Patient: sex F, age 58
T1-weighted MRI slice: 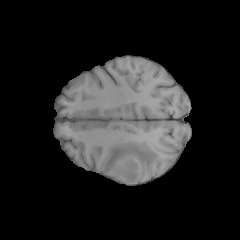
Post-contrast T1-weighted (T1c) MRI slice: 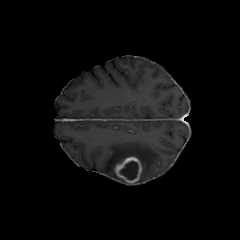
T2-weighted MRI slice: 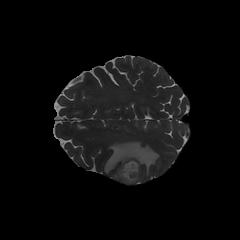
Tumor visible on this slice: yes
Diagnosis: Glioblastoma, IDH-wildtype
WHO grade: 4